Field crop: tomato
Growth stage: 2
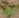
Species: solanum